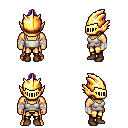
a pixel art fantasy rpg character, male body template, human, tanned skin, white pirate shirt, gold greaves, purple short topknot hairstyle, gold helm, white cloth bandages, brown shoes, four views (front, back, left, right), 2x2 character sprite sheet, small pixel art, hard edges, no anti-aliasing